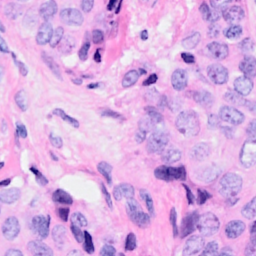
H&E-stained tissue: Breast